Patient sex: F
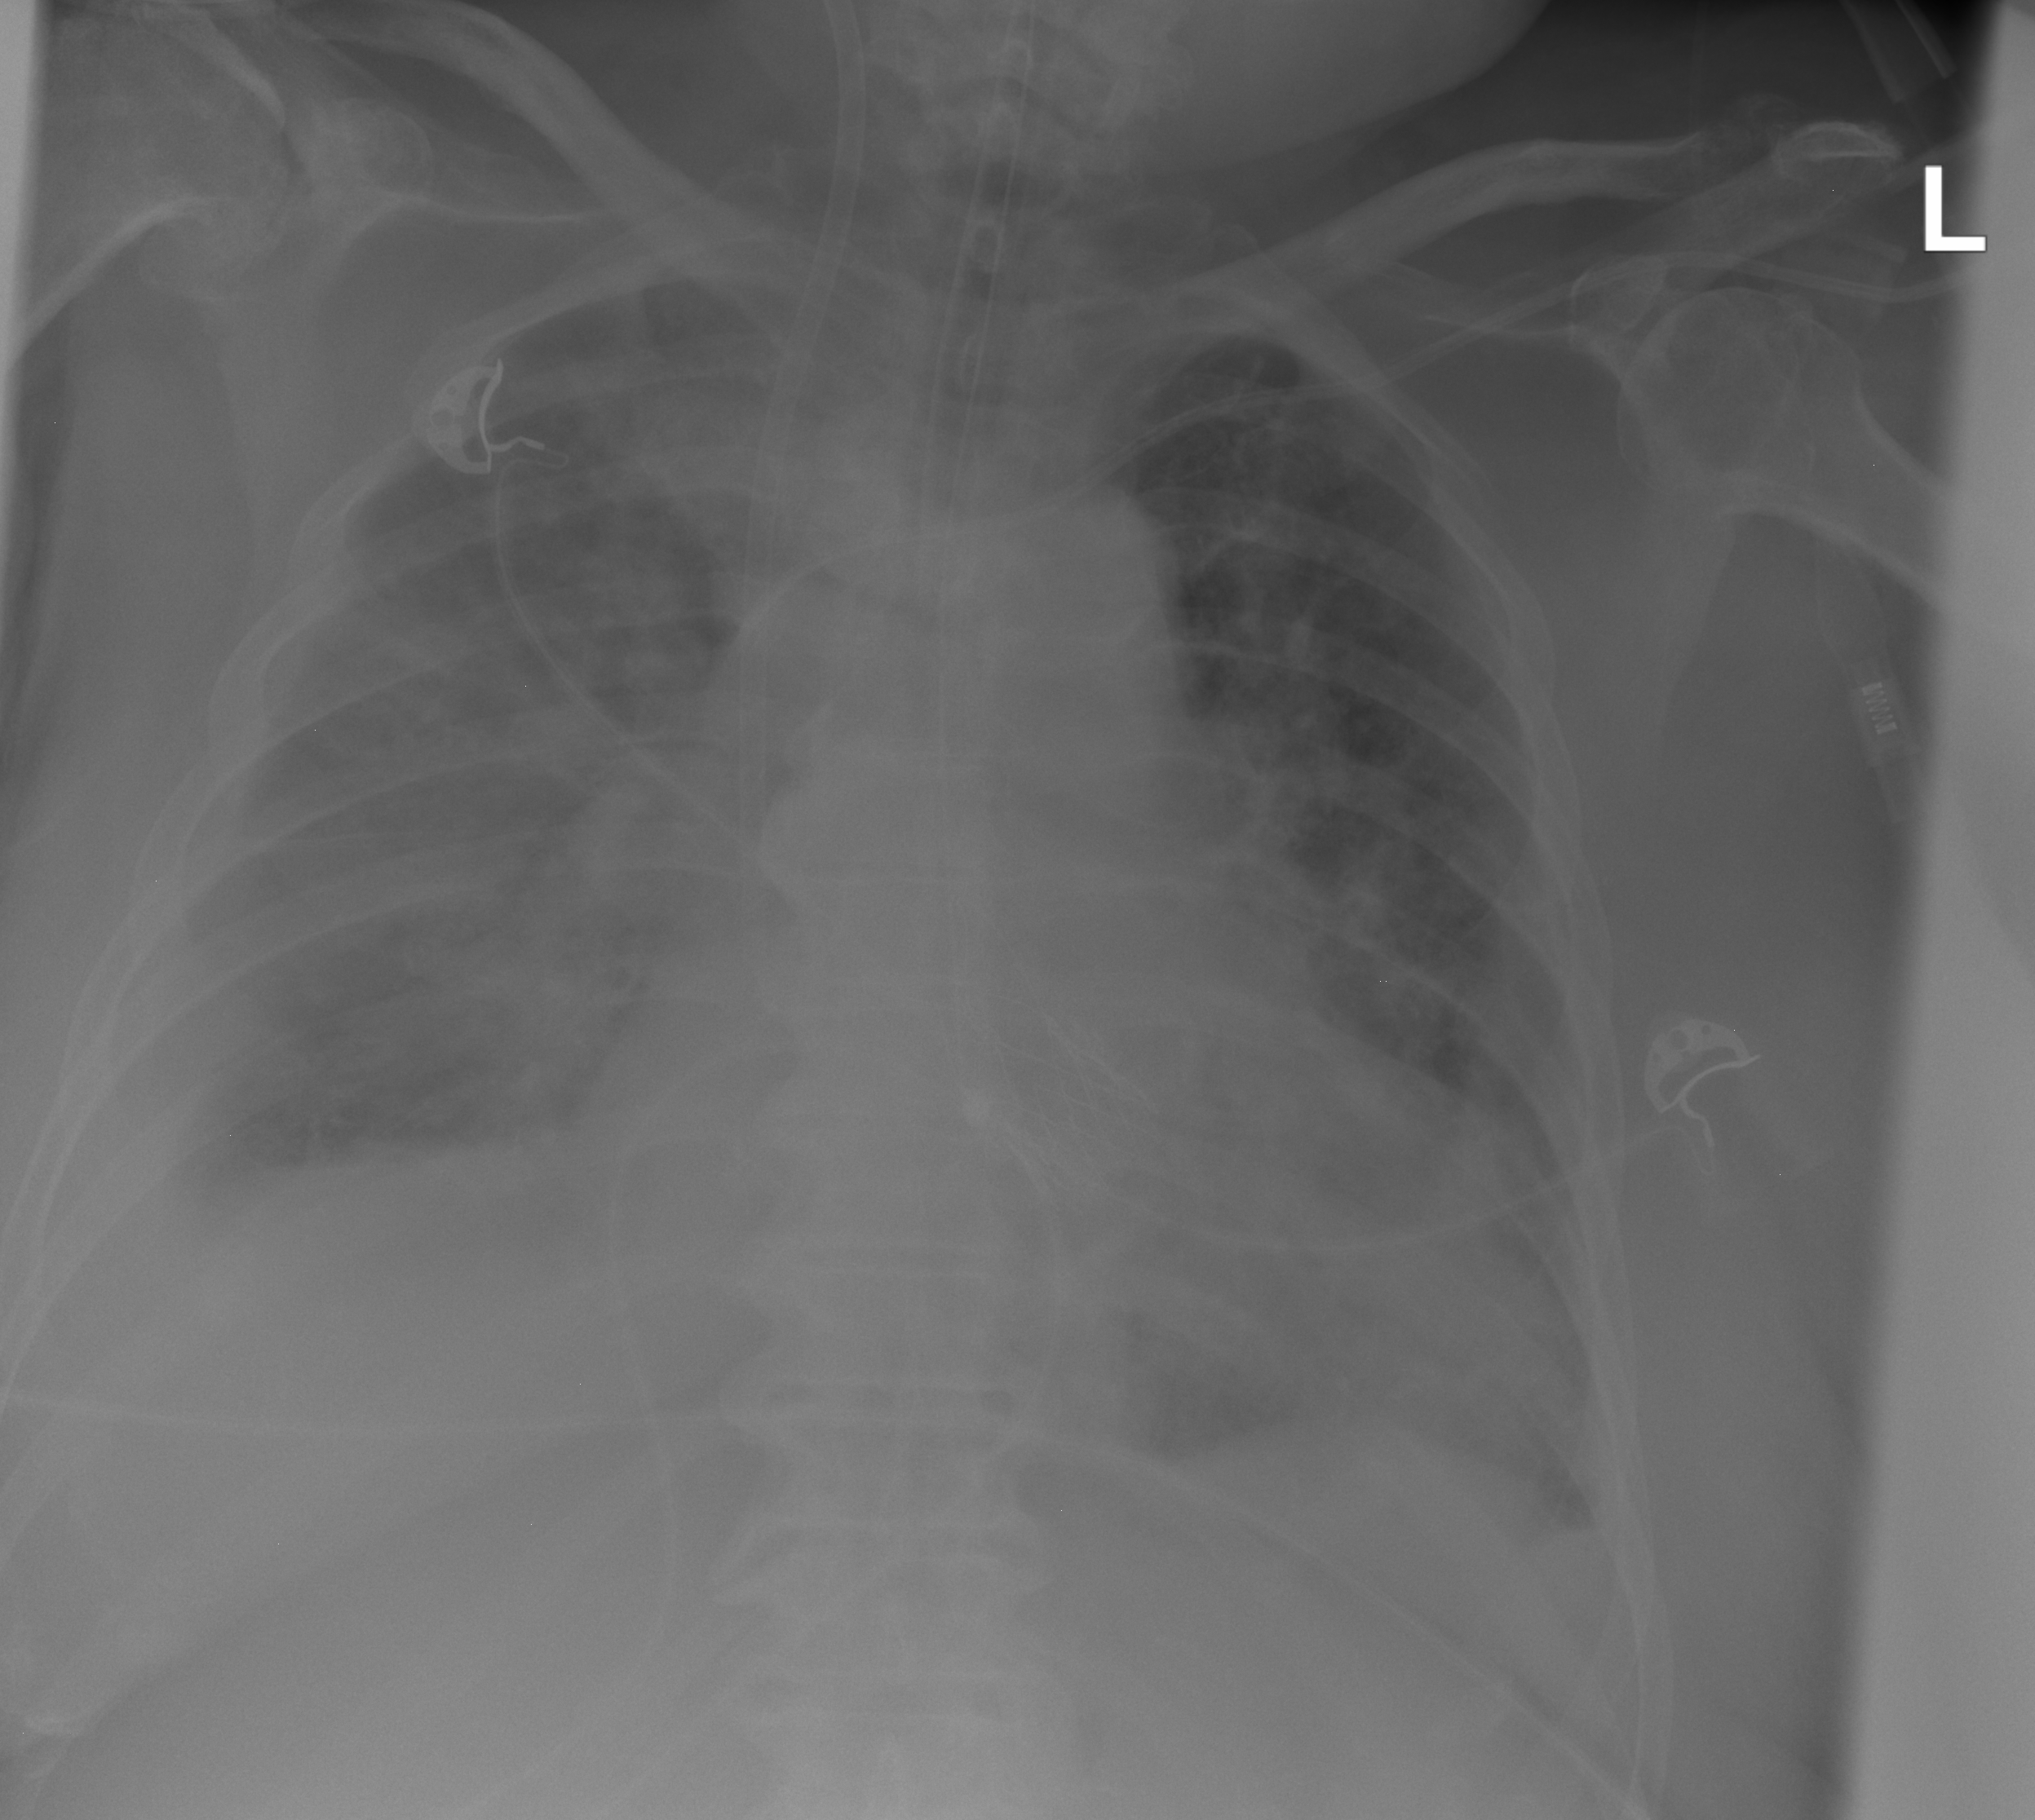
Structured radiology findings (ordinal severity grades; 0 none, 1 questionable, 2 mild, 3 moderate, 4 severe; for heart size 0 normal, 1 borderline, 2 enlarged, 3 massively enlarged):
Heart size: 2
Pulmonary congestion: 2
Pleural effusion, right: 2
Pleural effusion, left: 2
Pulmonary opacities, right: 2
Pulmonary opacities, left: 2
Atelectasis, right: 3
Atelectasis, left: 2